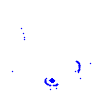
Particle: pion